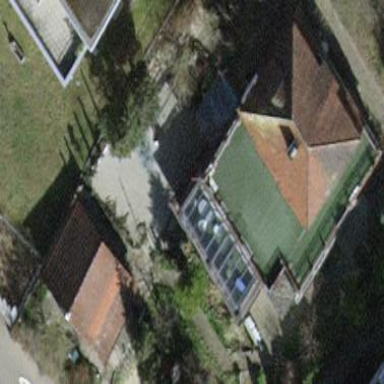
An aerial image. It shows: Building with tile roof.